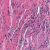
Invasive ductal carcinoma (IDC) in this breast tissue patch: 0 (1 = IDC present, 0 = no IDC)